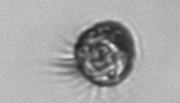
Label: Ciliophora